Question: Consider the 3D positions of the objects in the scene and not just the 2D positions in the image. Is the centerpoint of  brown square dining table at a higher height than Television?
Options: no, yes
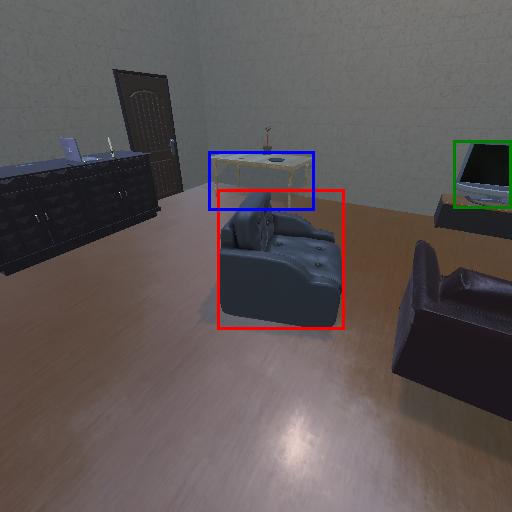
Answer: no